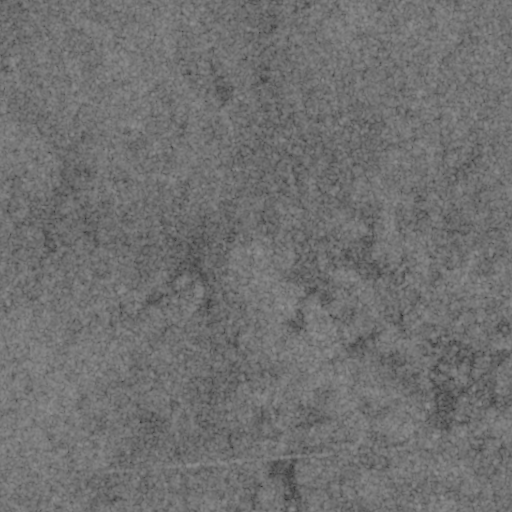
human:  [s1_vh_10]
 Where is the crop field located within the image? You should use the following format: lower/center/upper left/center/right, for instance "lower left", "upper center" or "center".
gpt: The crop field is located in the lower right of the image.
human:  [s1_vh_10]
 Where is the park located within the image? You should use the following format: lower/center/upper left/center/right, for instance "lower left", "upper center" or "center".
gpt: The park is located in the center right of the image.
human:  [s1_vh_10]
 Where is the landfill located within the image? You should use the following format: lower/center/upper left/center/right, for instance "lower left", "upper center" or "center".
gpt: There is no landfill in the image.

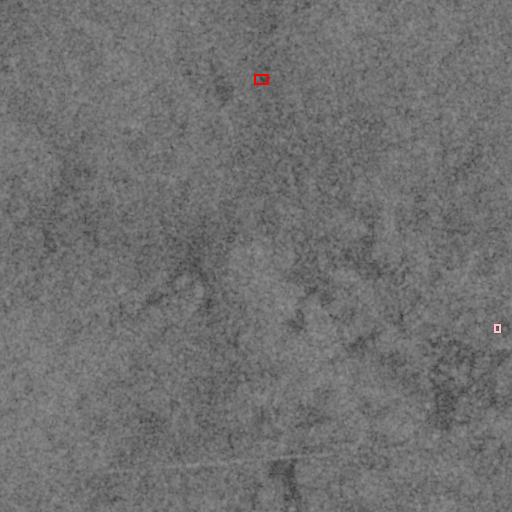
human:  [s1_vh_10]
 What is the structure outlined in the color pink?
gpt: The structure outlined in pink is a park.
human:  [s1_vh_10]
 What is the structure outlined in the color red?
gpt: The structure outlined in red is a quarry.
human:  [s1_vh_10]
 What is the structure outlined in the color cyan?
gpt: There is no cyan outline.